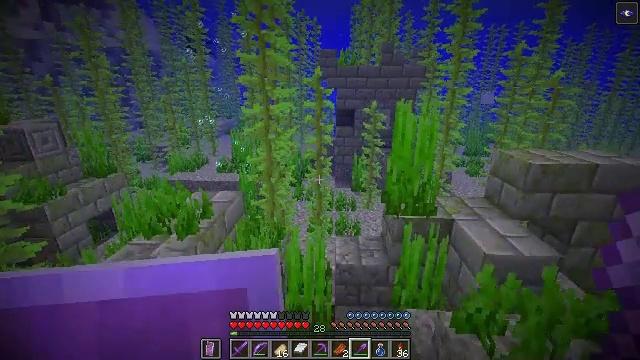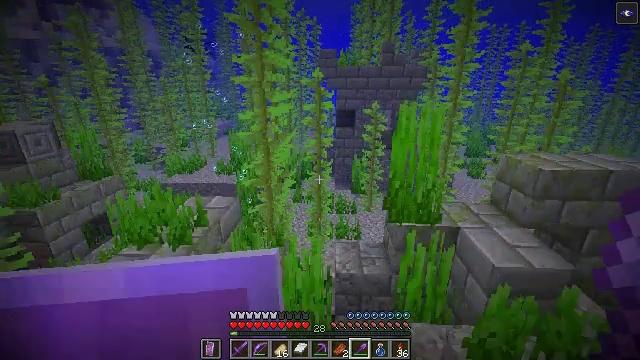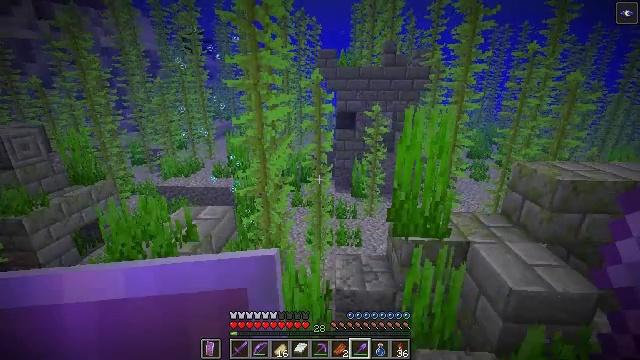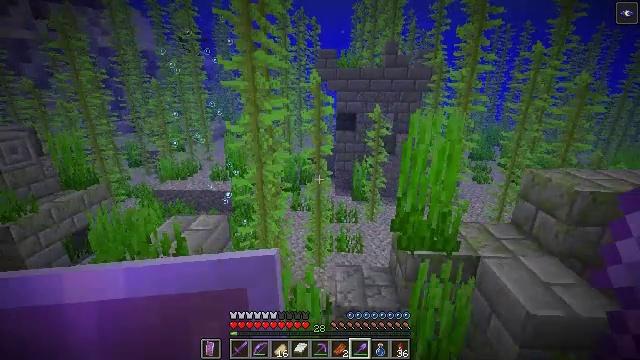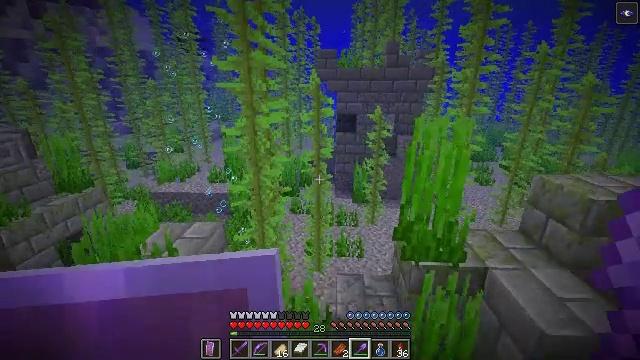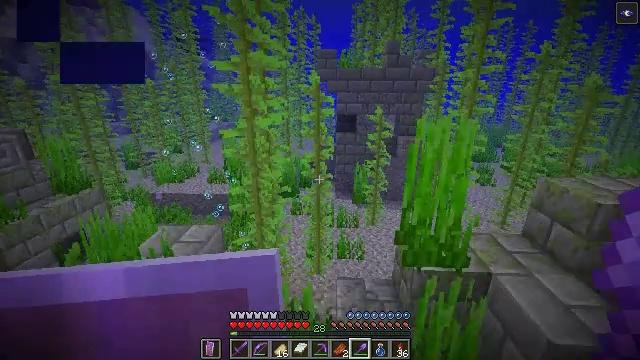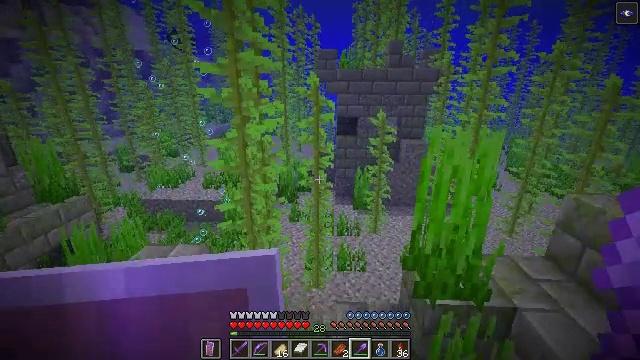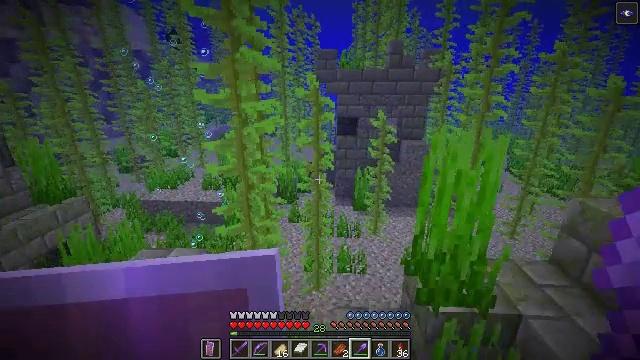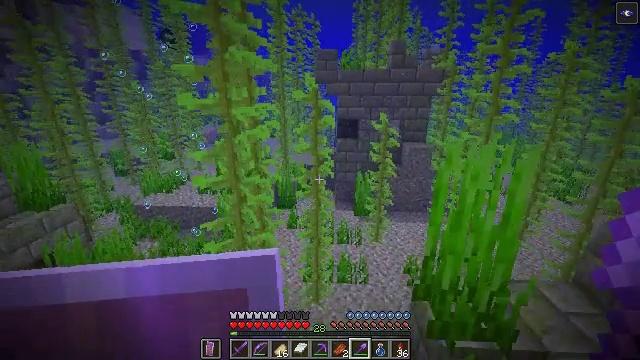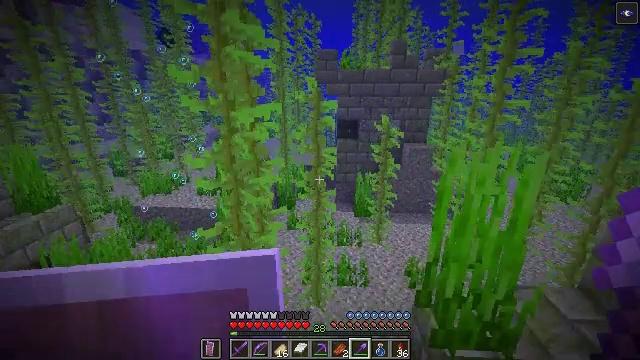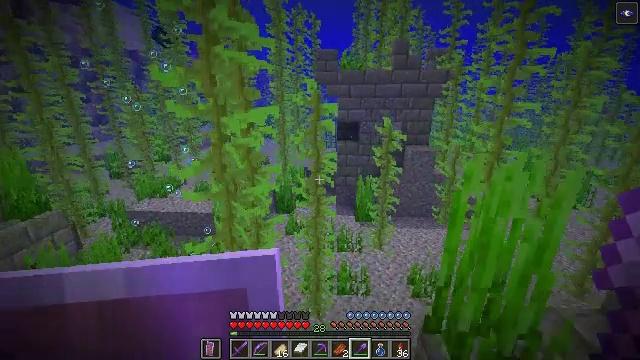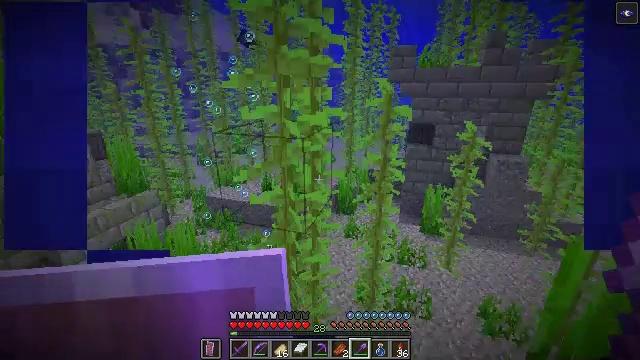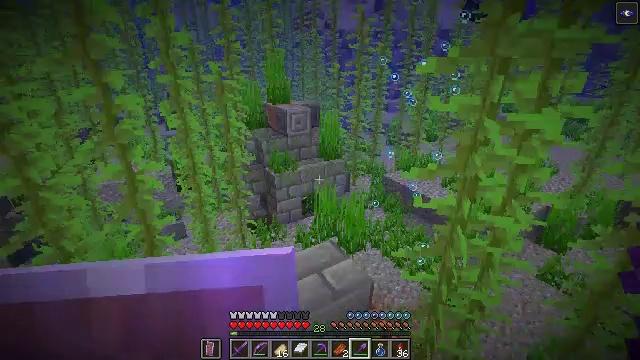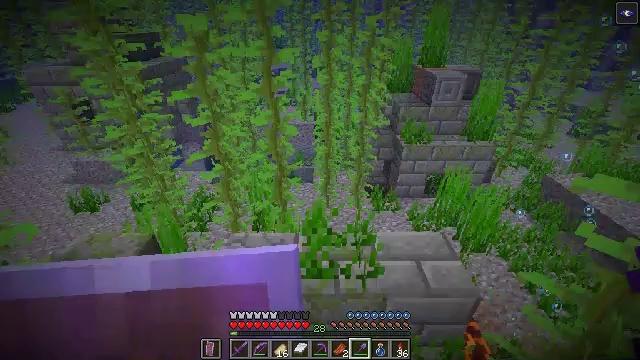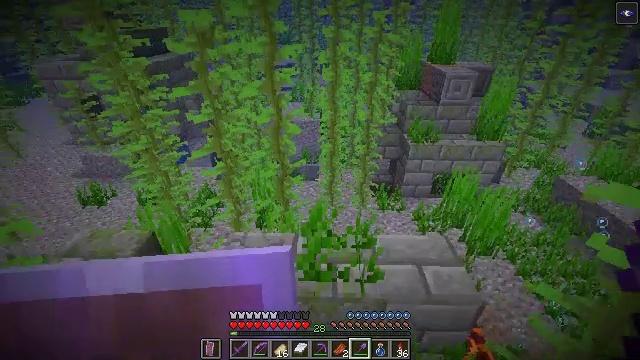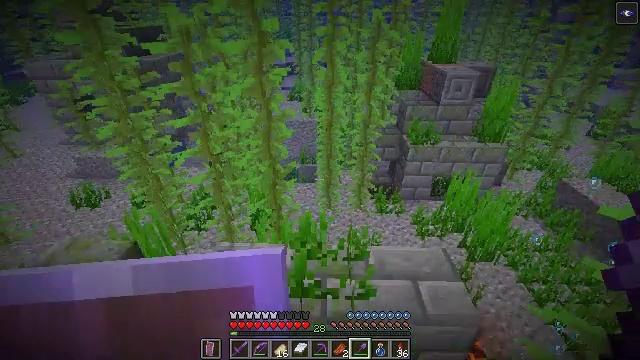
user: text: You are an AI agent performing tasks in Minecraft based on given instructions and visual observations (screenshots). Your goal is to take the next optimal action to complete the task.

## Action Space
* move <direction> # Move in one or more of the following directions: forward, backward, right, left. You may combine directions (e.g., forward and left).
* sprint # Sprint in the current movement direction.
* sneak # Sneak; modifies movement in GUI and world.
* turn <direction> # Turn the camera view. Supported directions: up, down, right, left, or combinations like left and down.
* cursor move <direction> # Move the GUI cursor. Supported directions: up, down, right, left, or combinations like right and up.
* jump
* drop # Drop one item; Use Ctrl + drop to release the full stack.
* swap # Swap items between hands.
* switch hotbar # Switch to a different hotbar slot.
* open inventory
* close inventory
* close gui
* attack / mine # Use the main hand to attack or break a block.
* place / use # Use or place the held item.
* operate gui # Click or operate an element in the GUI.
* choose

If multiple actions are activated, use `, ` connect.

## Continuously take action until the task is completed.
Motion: motion action
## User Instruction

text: Break the gravel block.
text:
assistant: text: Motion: move forward, sprint, jump
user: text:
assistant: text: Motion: move forward, sprint, jump
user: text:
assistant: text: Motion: move forward, sprint, jump
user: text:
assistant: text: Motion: move forward, sprint, jump
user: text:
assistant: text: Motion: move forward, sprint, jump
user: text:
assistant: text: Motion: move forward, jump
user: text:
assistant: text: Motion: move forward, jump
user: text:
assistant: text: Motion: move forward, jump
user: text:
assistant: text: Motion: move forward, jump
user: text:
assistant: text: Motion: move forward, jump
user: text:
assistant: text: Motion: move forward, turn left, jump
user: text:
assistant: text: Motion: move forward, turn left and down, jump
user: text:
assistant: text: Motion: move forward, turn left and down, jump
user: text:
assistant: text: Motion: move forward, turn left, jump
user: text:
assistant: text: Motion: move forward, jump
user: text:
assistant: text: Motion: move forward, turn left and down, jump
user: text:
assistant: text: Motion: move forward, jump
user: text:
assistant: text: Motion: move forward, jump
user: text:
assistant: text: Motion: move forward, jump
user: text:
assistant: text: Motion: move forward, jump
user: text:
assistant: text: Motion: move forward, jump
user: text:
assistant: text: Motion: move forward, jump
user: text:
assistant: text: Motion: move forward
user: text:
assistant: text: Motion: move forward, turn right
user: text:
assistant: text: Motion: move forward, turn right and down
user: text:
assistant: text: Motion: move forward, turn right and down
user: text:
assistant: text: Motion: move forward, turn right
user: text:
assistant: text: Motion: move forward
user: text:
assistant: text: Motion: move forward
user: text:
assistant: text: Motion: move forward